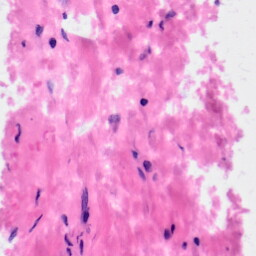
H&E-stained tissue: Kidney